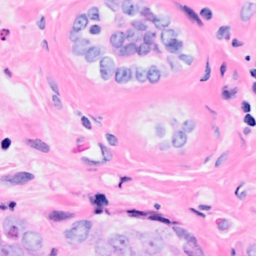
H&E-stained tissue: Breast